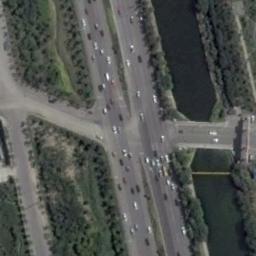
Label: intersection